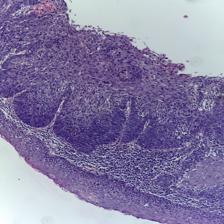
Diagnosis: OSCC